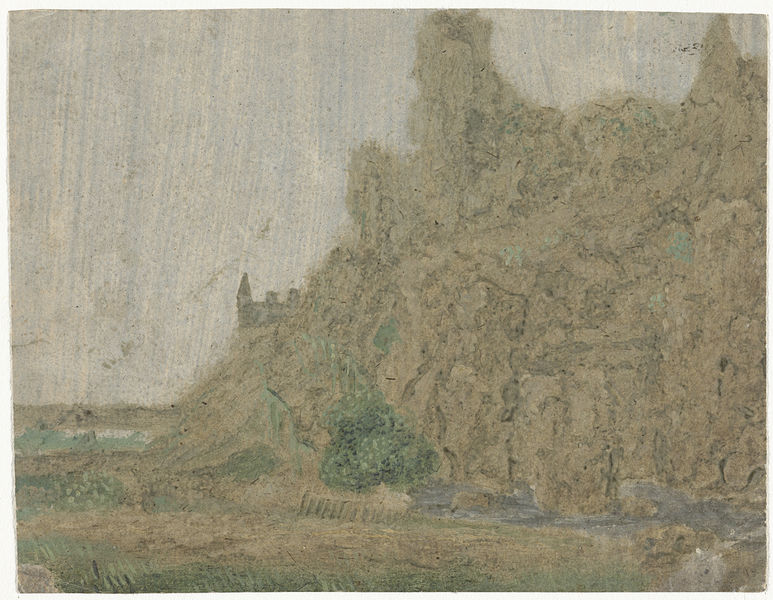
Titel: Landschap met een steile rots
Künstler: Hercules Segers
Standort: Amsterdam
Institution: Rijksmuseum
Schlagwörter: marron, paysage, montagne, chemin